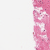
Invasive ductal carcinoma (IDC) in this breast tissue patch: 0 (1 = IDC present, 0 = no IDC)